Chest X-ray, PA view. Patient: 39 years old, sex M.
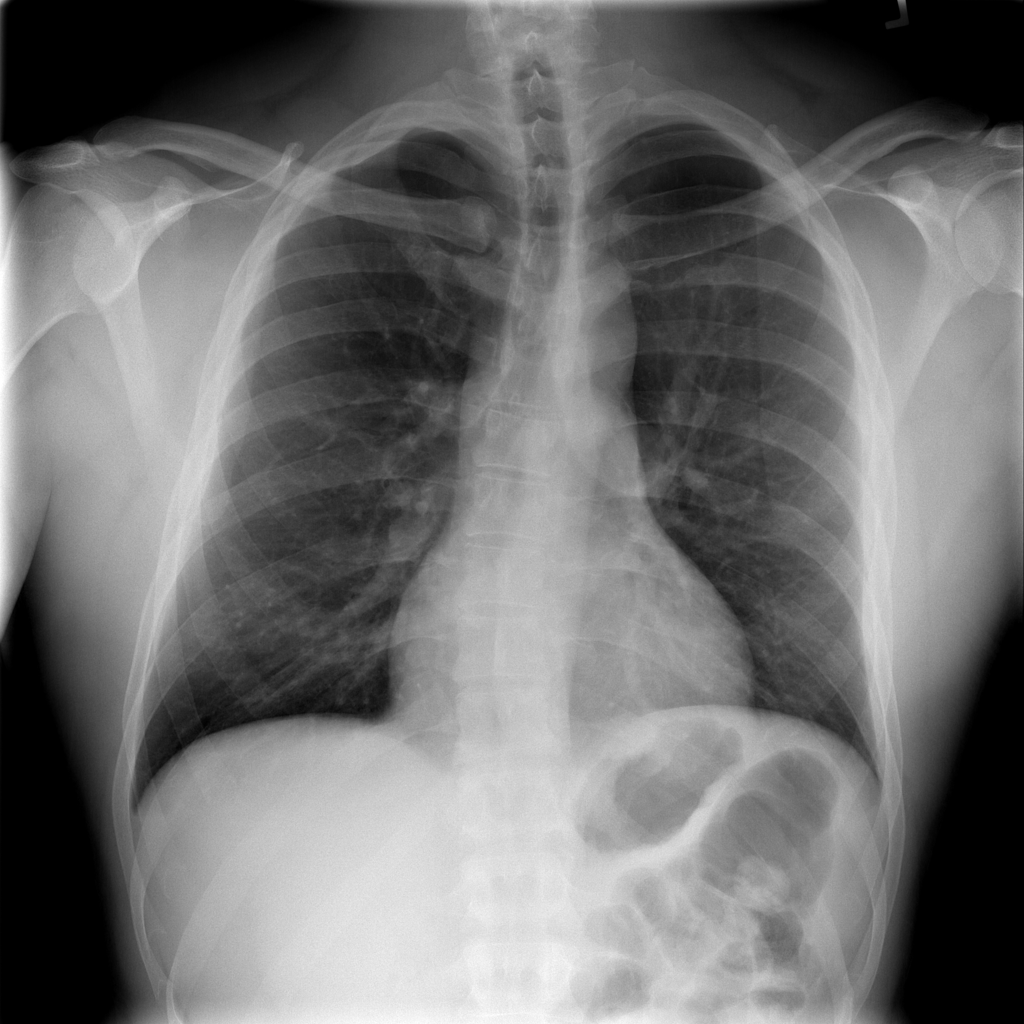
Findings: No Finding